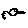
Label: bird